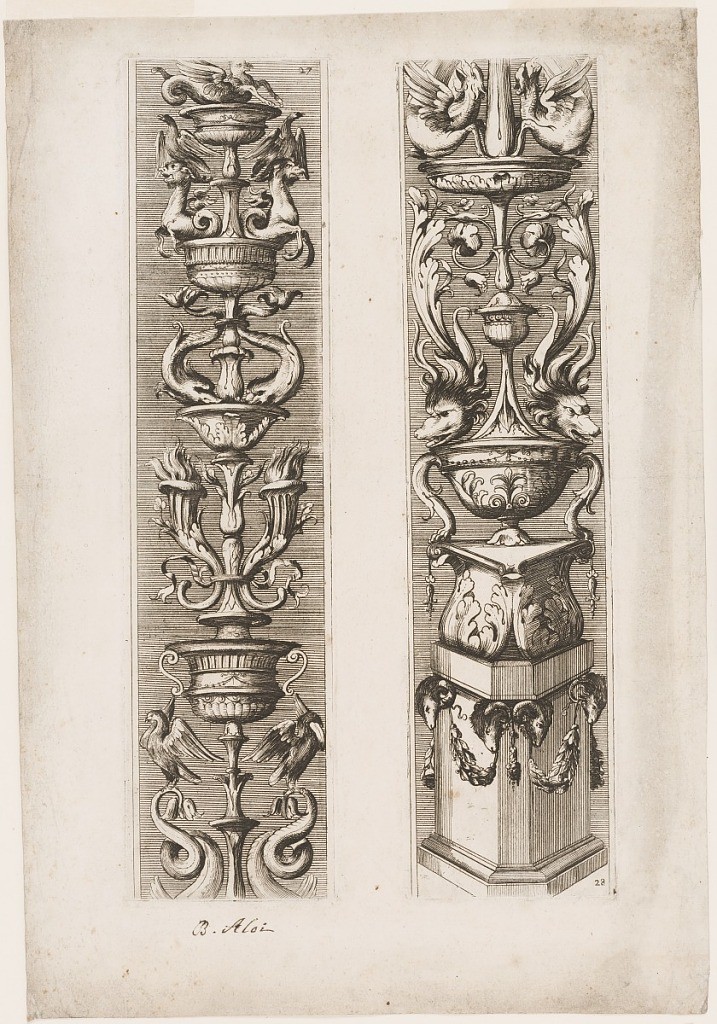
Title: Two ornamental panels
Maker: Agostino Mitelli, 1609 - 1660
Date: ca. 1650
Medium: Black ink on paper
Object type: Print
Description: Two panels in the form of candle-standards composed of grottesche and vases. The right one includes a base in the form of an octagonal block with rams' heads and garlands. In the lower right corner, the number 28. Left panel, upper right corner, number 27.